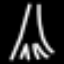
Label: The Eiffel Tower